Aerial crown-view tile of a tropical tree (Barro Colorado Island, Panama), acquired 20250512:
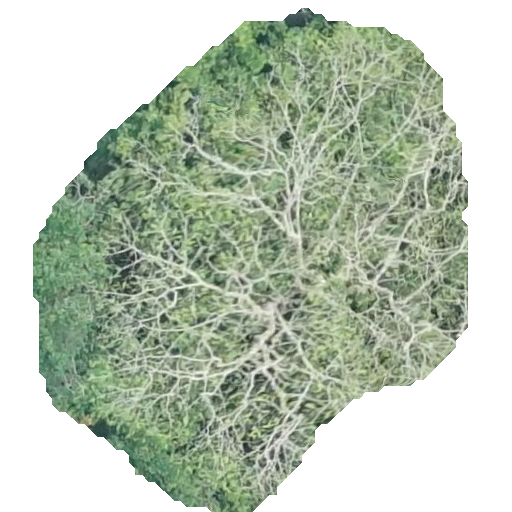
Species: Dipteryx oleifera
GBIF accepted scientific name: Dipteryx oleifera
Crown area: 226.329 m²